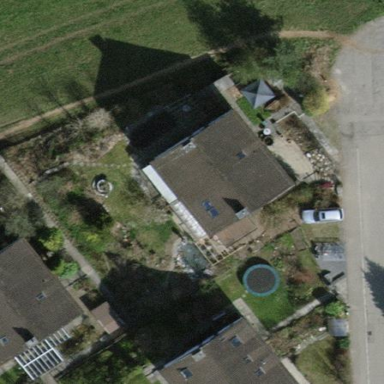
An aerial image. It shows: Terrace building.